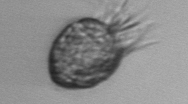
Label: Ciliophora